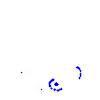
Particle: proton